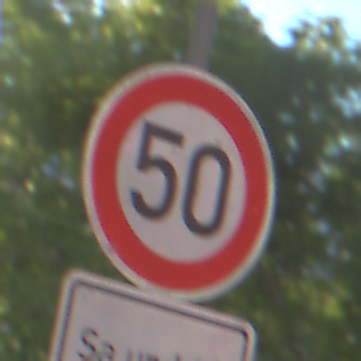
Verkehrszeichen: Geschwindigkeit50
Zusatzzeichen unten: ZeitangabenMitBeschraenkungAufWochentage8
Umgebung: Outdoor, Suburban
Tageszeit: MorningAfternoon
Wetter: PartlyCloudy
Licht: Natural
Jahreszeit: NotSpecified
Kontrast: HighContrast